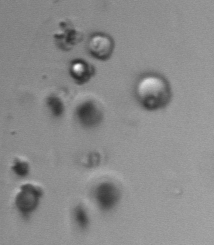
Label: Phaeocystis